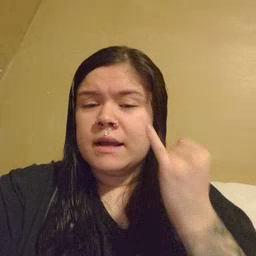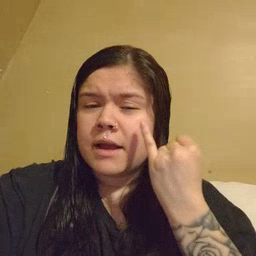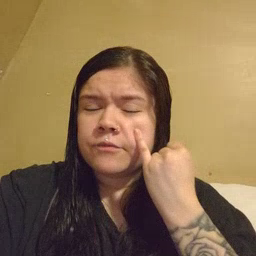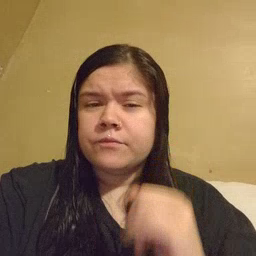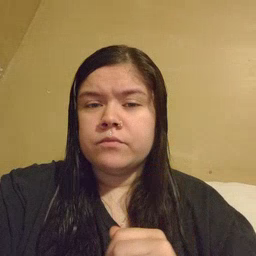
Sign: if